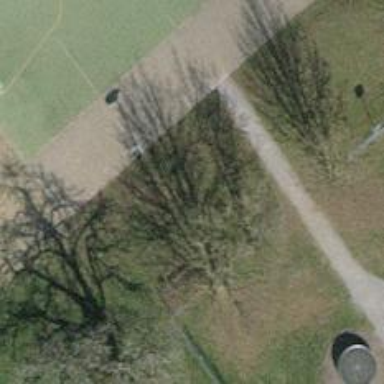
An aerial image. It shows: Urban area featuring tree as natural element.